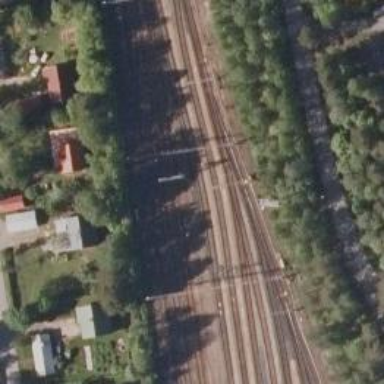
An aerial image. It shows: Railway signal.